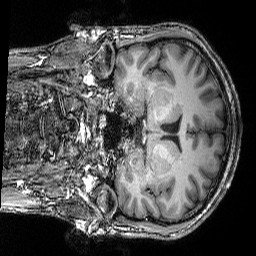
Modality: T1w
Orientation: coronal
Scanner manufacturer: siemens
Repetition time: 2.25 s
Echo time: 0.00418 s